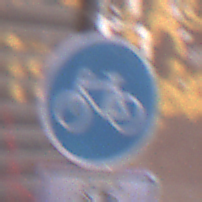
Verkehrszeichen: Radweg
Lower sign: EinspurigeFahrzeugeFrei6
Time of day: MorningAfternoon
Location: Outdoor (Urban)
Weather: Clear
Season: NotSpecified
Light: Natural